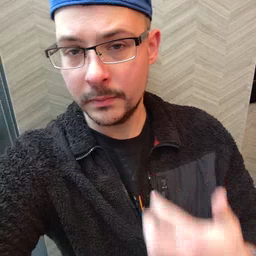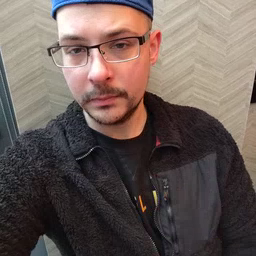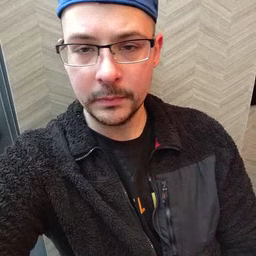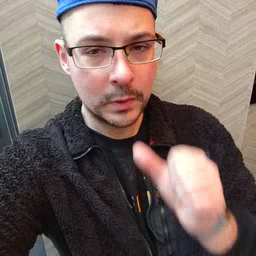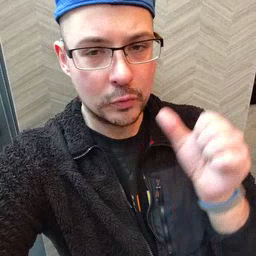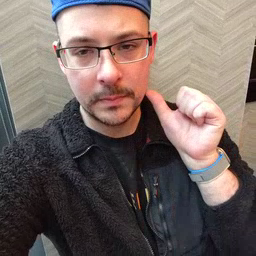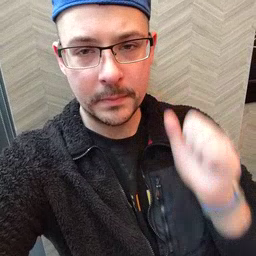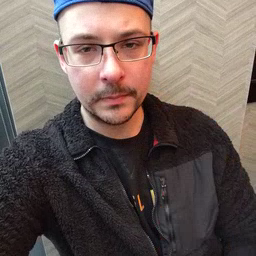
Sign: yesterday